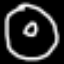
Label: donut